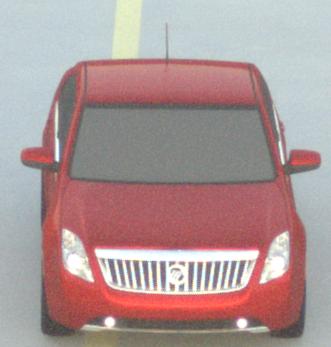
Make: Mercury
Model: Milan
Detailed model: -
Model produced from: 2009
Model produced until: 2010
Doors: 4
Color: red
Road condition: dry road
Daytime: sunrise or sunset
Contrast: low contrast